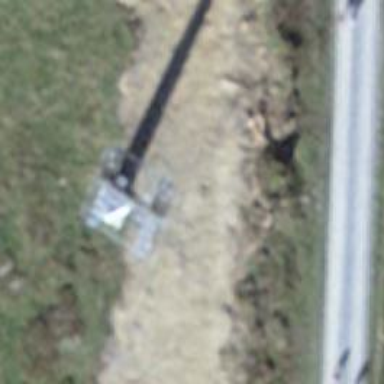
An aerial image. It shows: Pylon used for aerialway.